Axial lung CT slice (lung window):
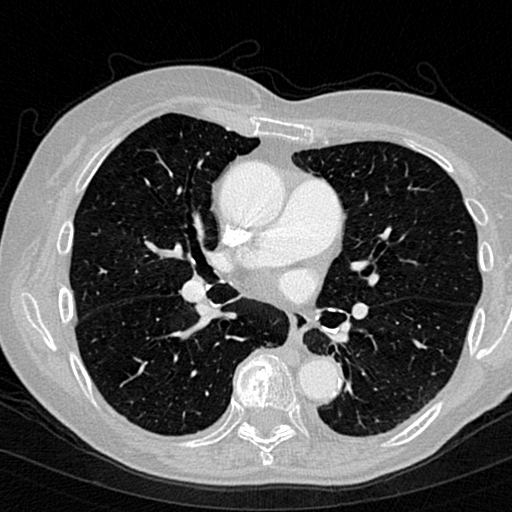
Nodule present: no